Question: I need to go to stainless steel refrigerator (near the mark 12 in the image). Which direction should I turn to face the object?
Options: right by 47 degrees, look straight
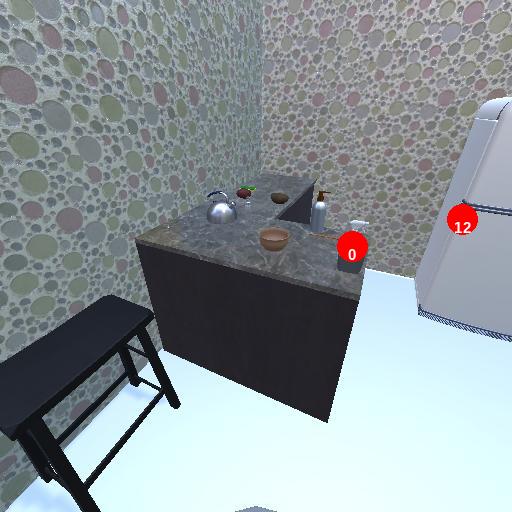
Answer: right by 47 degrees